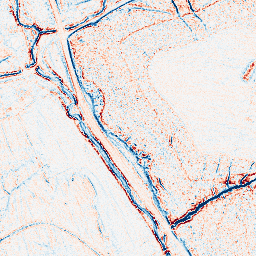
Category: edge_preserving
Decomposition family: anisotropic_diffusion
Decomposition parameters: iterations: 5
kappa: 30
gamma: 0.15
Upsampling method: bicubic_16x
Upsampling parameters: scale: 16
Upsampling scale: 16